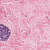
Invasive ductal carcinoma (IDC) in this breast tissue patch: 0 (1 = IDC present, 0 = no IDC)